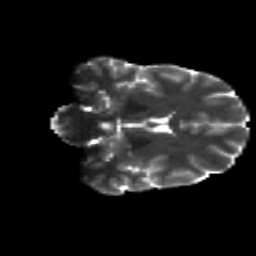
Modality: T2w
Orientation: coronal
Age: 23
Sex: female
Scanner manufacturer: siemens
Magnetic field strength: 3 T
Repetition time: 8.8 s
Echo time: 0.085 s